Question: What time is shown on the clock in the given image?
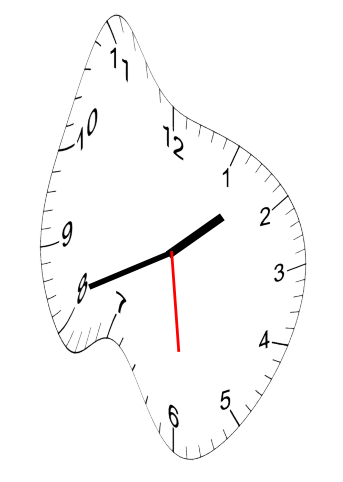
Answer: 01:41:29